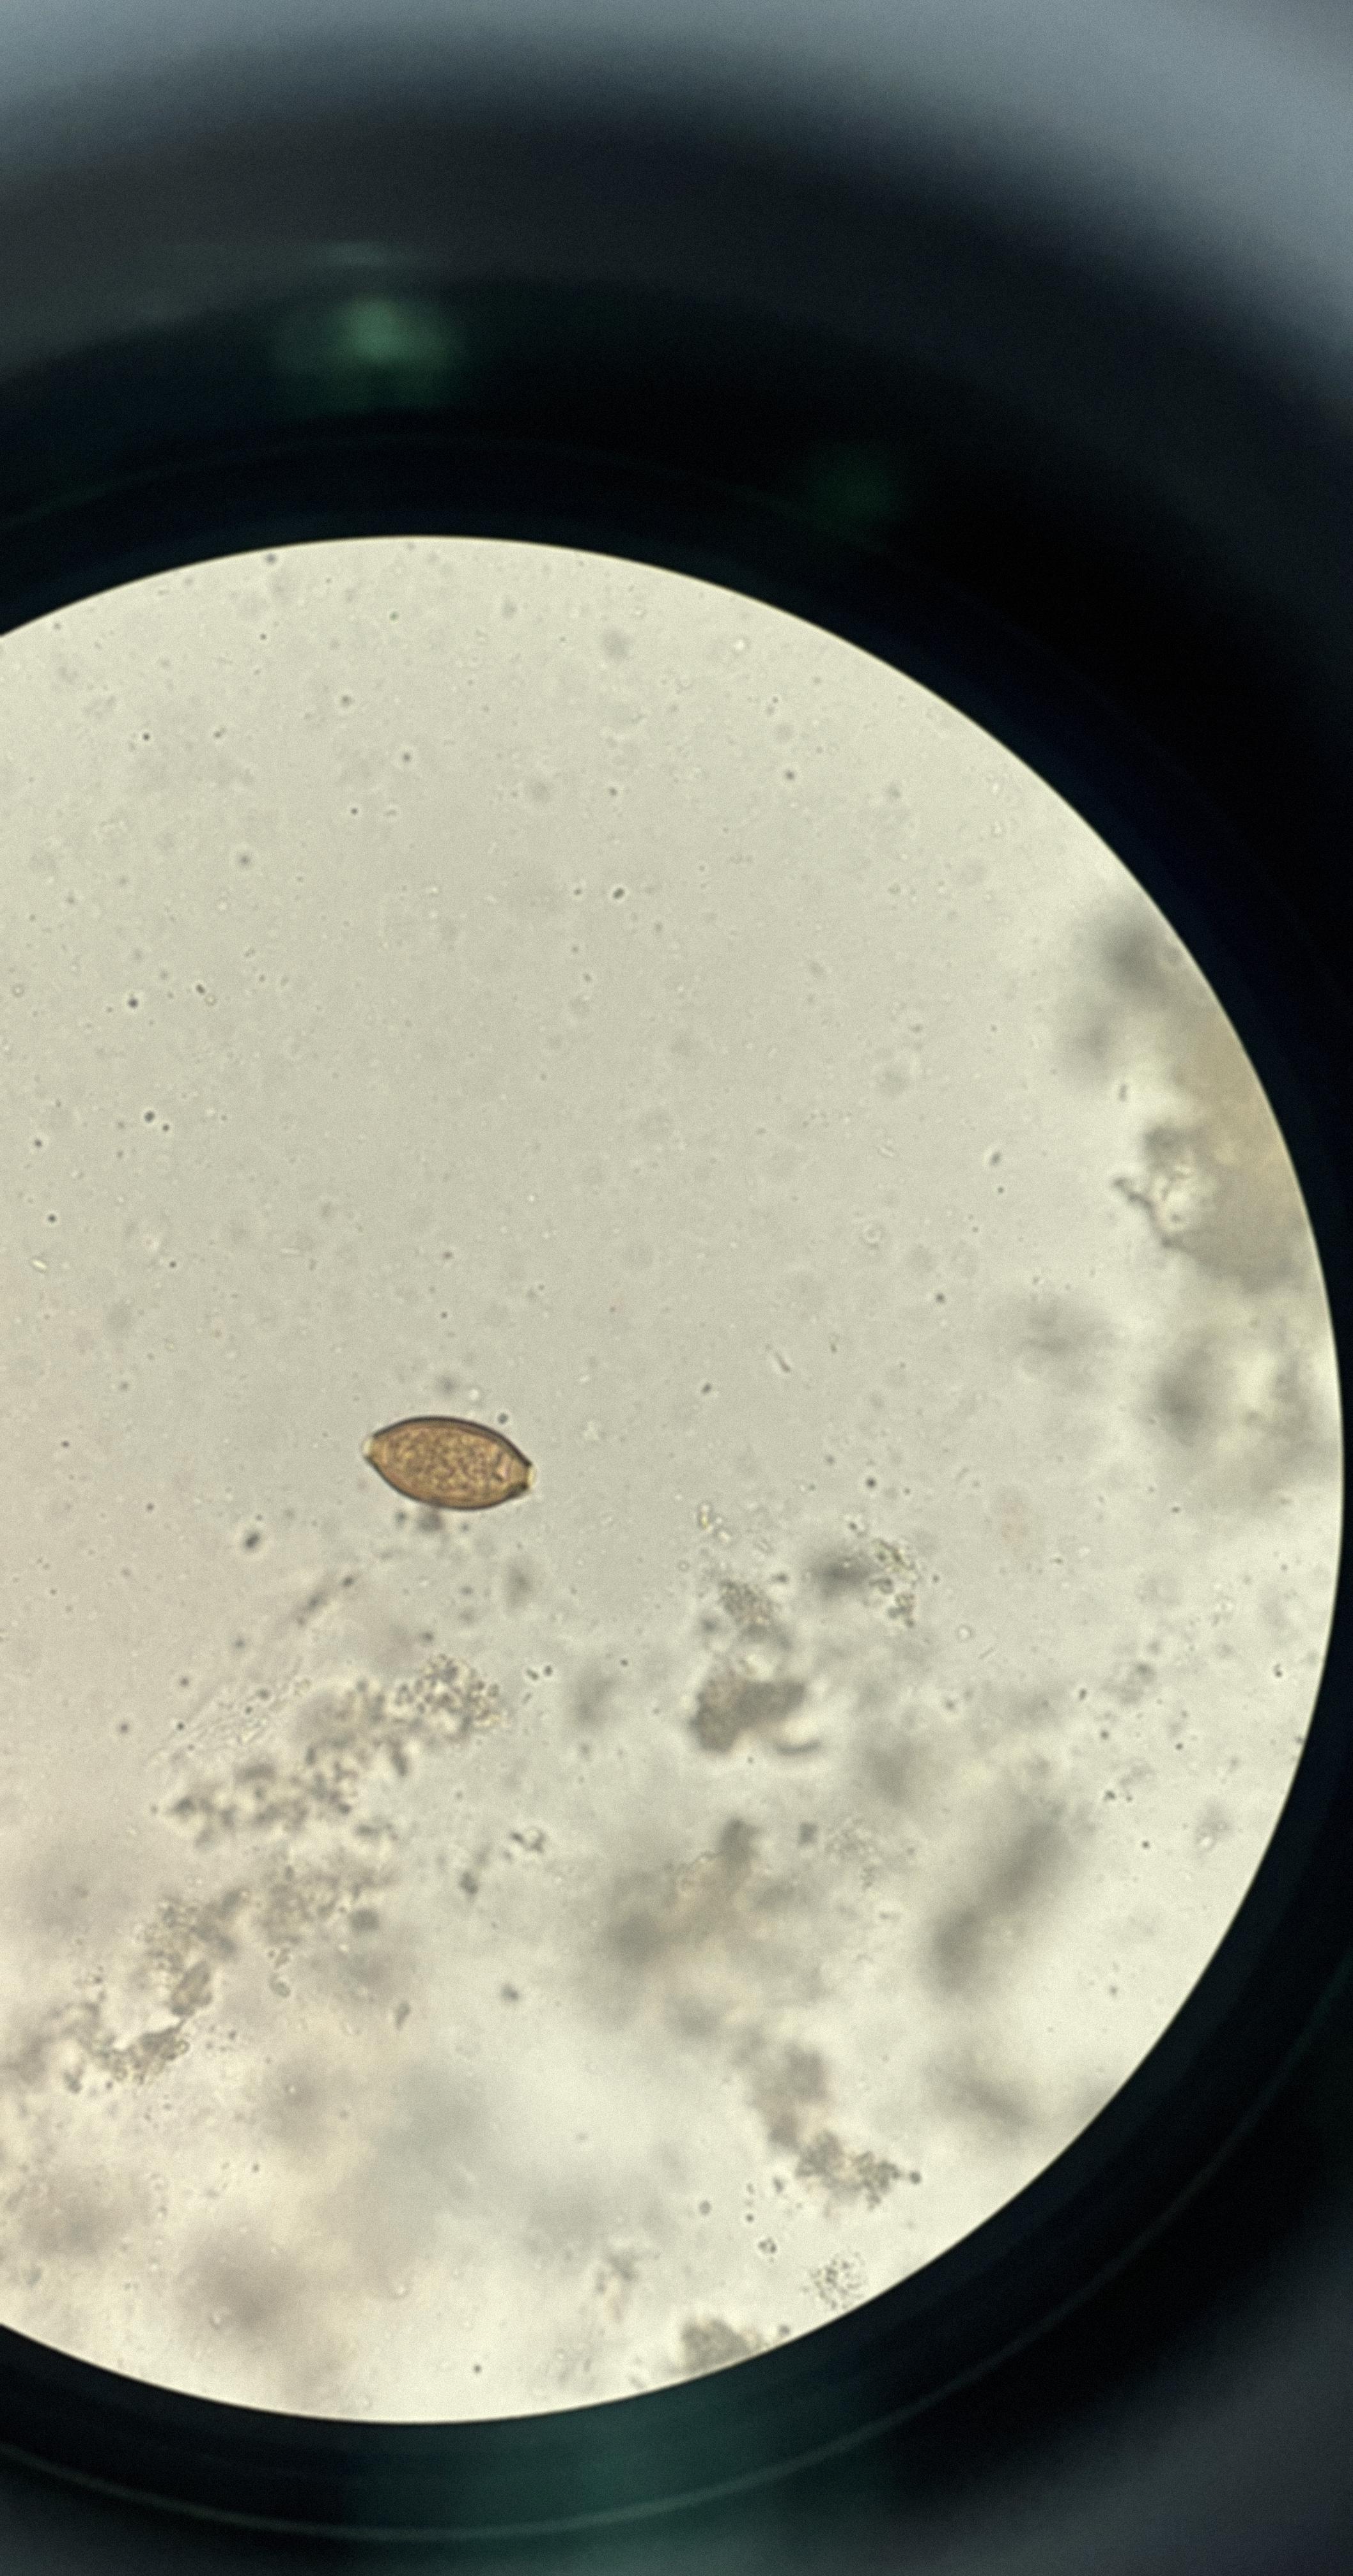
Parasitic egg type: Trichuris trichiura